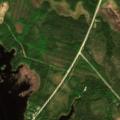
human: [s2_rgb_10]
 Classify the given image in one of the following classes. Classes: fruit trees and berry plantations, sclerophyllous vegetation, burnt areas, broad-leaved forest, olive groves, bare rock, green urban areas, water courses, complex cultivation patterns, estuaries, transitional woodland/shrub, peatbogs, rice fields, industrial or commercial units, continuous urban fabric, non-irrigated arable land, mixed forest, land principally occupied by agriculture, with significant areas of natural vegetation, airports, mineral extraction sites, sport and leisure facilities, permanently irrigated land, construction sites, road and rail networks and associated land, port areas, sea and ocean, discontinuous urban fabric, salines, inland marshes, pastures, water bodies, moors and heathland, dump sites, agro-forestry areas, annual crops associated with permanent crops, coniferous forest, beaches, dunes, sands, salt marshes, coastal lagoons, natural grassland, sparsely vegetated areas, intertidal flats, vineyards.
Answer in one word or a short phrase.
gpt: coniferous forest, transitional woodland/shrub, water courses